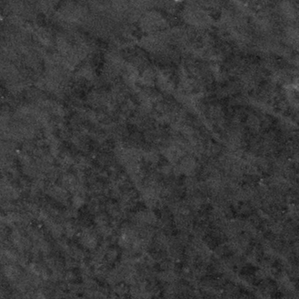
Label: frost